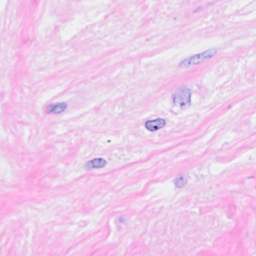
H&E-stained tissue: Breast